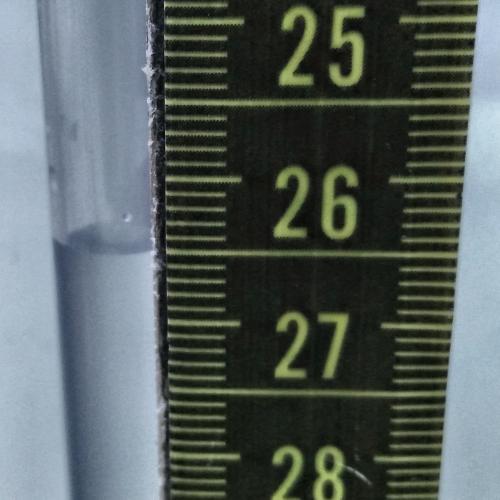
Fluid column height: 26.5 cm